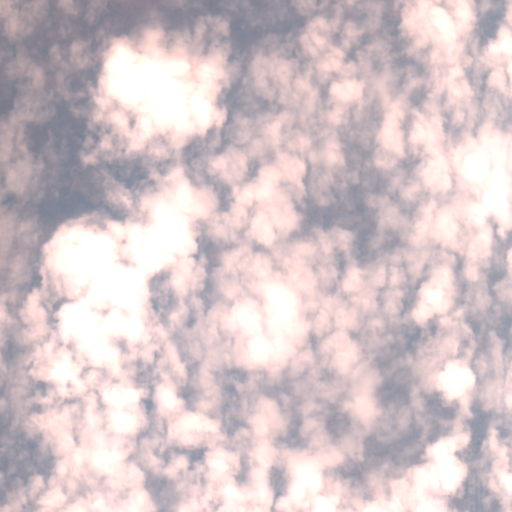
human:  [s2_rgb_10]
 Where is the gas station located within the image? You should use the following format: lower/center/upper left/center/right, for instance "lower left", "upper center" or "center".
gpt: The gas station is located in the center of the image.
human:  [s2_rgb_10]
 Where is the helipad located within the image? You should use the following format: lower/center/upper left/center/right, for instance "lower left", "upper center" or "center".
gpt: The helipad is located in the lower left of the image.
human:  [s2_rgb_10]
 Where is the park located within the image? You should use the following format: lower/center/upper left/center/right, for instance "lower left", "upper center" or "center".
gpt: The park is located in the lower left of the image.
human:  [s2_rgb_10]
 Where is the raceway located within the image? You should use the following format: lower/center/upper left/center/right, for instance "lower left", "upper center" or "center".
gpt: The raceway is located in the lower left of the image.
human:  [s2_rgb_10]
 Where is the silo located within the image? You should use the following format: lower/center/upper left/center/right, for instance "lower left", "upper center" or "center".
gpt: The silo is located in the lower right of the image.
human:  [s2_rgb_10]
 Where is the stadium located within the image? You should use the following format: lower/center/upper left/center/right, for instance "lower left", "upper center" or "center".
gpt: The stadium is located in the lower left of the image.
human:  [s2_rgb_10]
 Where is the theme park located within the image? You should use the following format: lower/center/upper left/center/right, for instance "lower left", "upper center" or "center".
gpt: The theme park is located in the center of the image.
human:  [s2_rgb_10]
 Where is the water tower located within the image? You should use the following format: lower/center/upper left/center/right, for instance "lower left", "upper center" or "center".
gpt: The water tower is located in the center of the image.
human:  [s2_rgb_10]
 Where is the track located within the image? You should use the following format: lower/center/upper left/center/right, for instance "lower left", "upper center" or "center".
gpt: There is no track in the image.